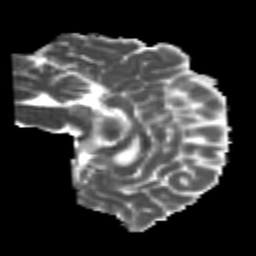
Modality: MD
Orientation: sagittal
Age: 21
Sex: male
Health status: healthy
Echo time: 0.074 s